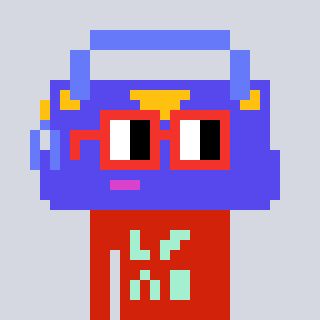
a pixel art character with square red glasses, a bag-shaped head and a red-colored body on a cool background